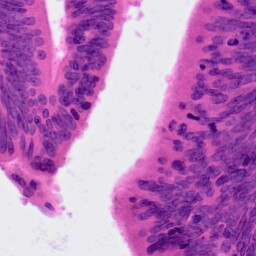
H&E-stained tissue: Colon